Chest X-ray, PA view. Patient: 59 years old, sex M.
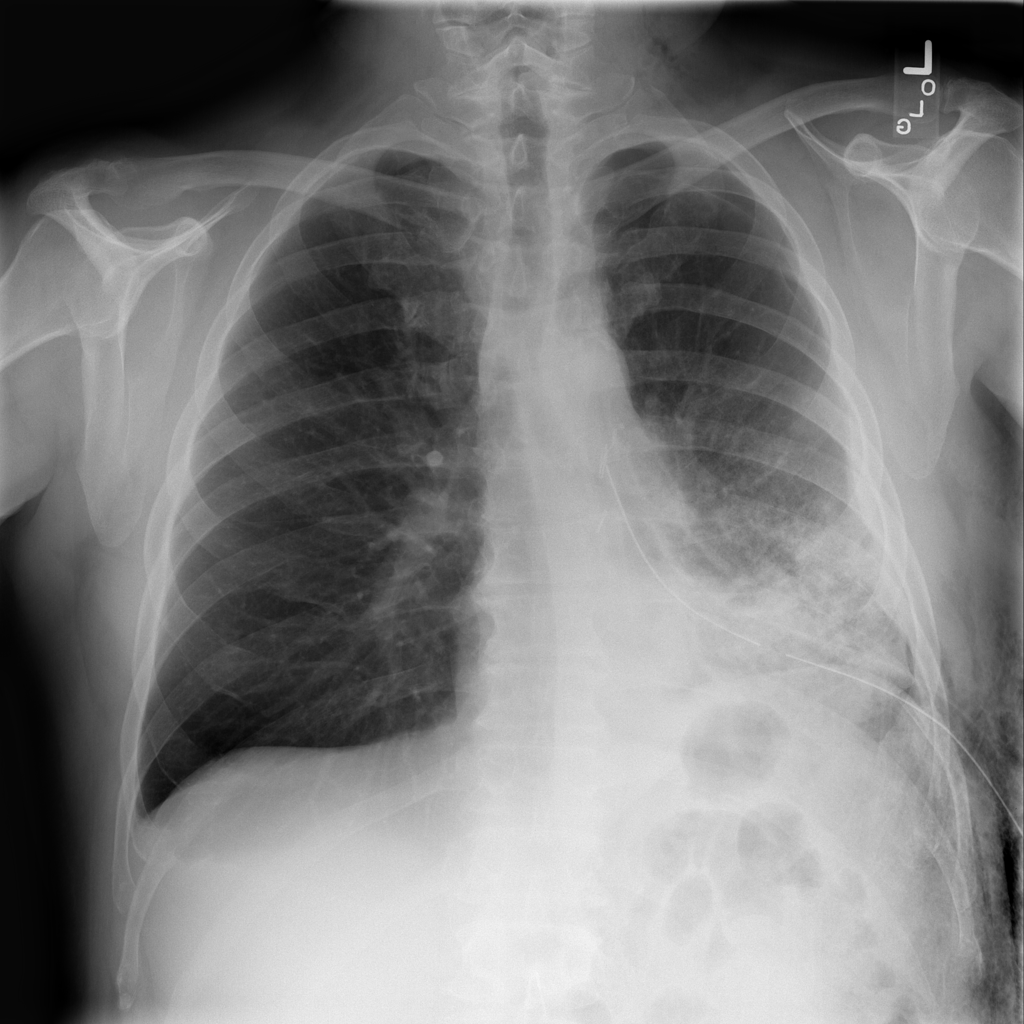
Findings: Pleural_Thickening, Pneumothorax